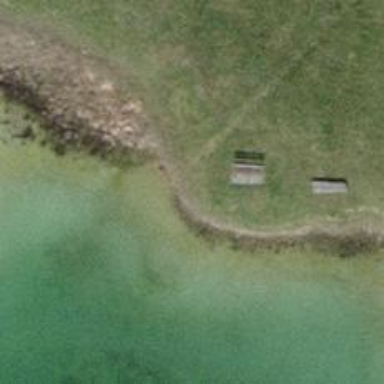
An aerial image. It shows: Brown bench.